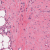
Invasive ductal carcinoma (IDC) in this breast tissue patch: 0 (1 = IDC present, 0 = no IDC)